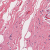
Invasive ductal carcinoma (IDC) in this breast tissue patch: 0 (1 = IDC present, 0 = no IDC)